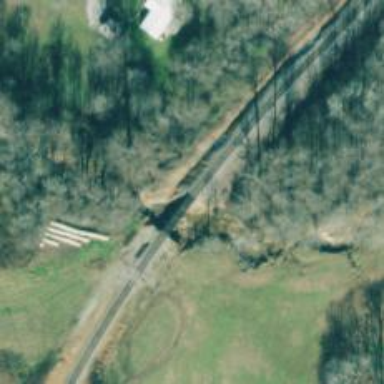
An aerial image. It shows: Bridge over railway line.